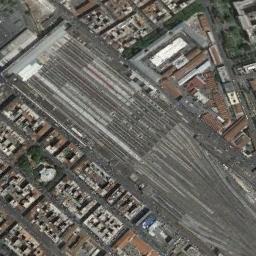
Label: railway_station